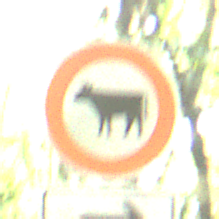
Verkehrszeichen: VerbotViehtrieb
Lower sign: RichtungsangabeDurchPfeile5
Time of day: Midday
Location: Outdoor (Nature)
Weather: Clear
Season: NotSpecified
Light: Natural